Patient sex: M
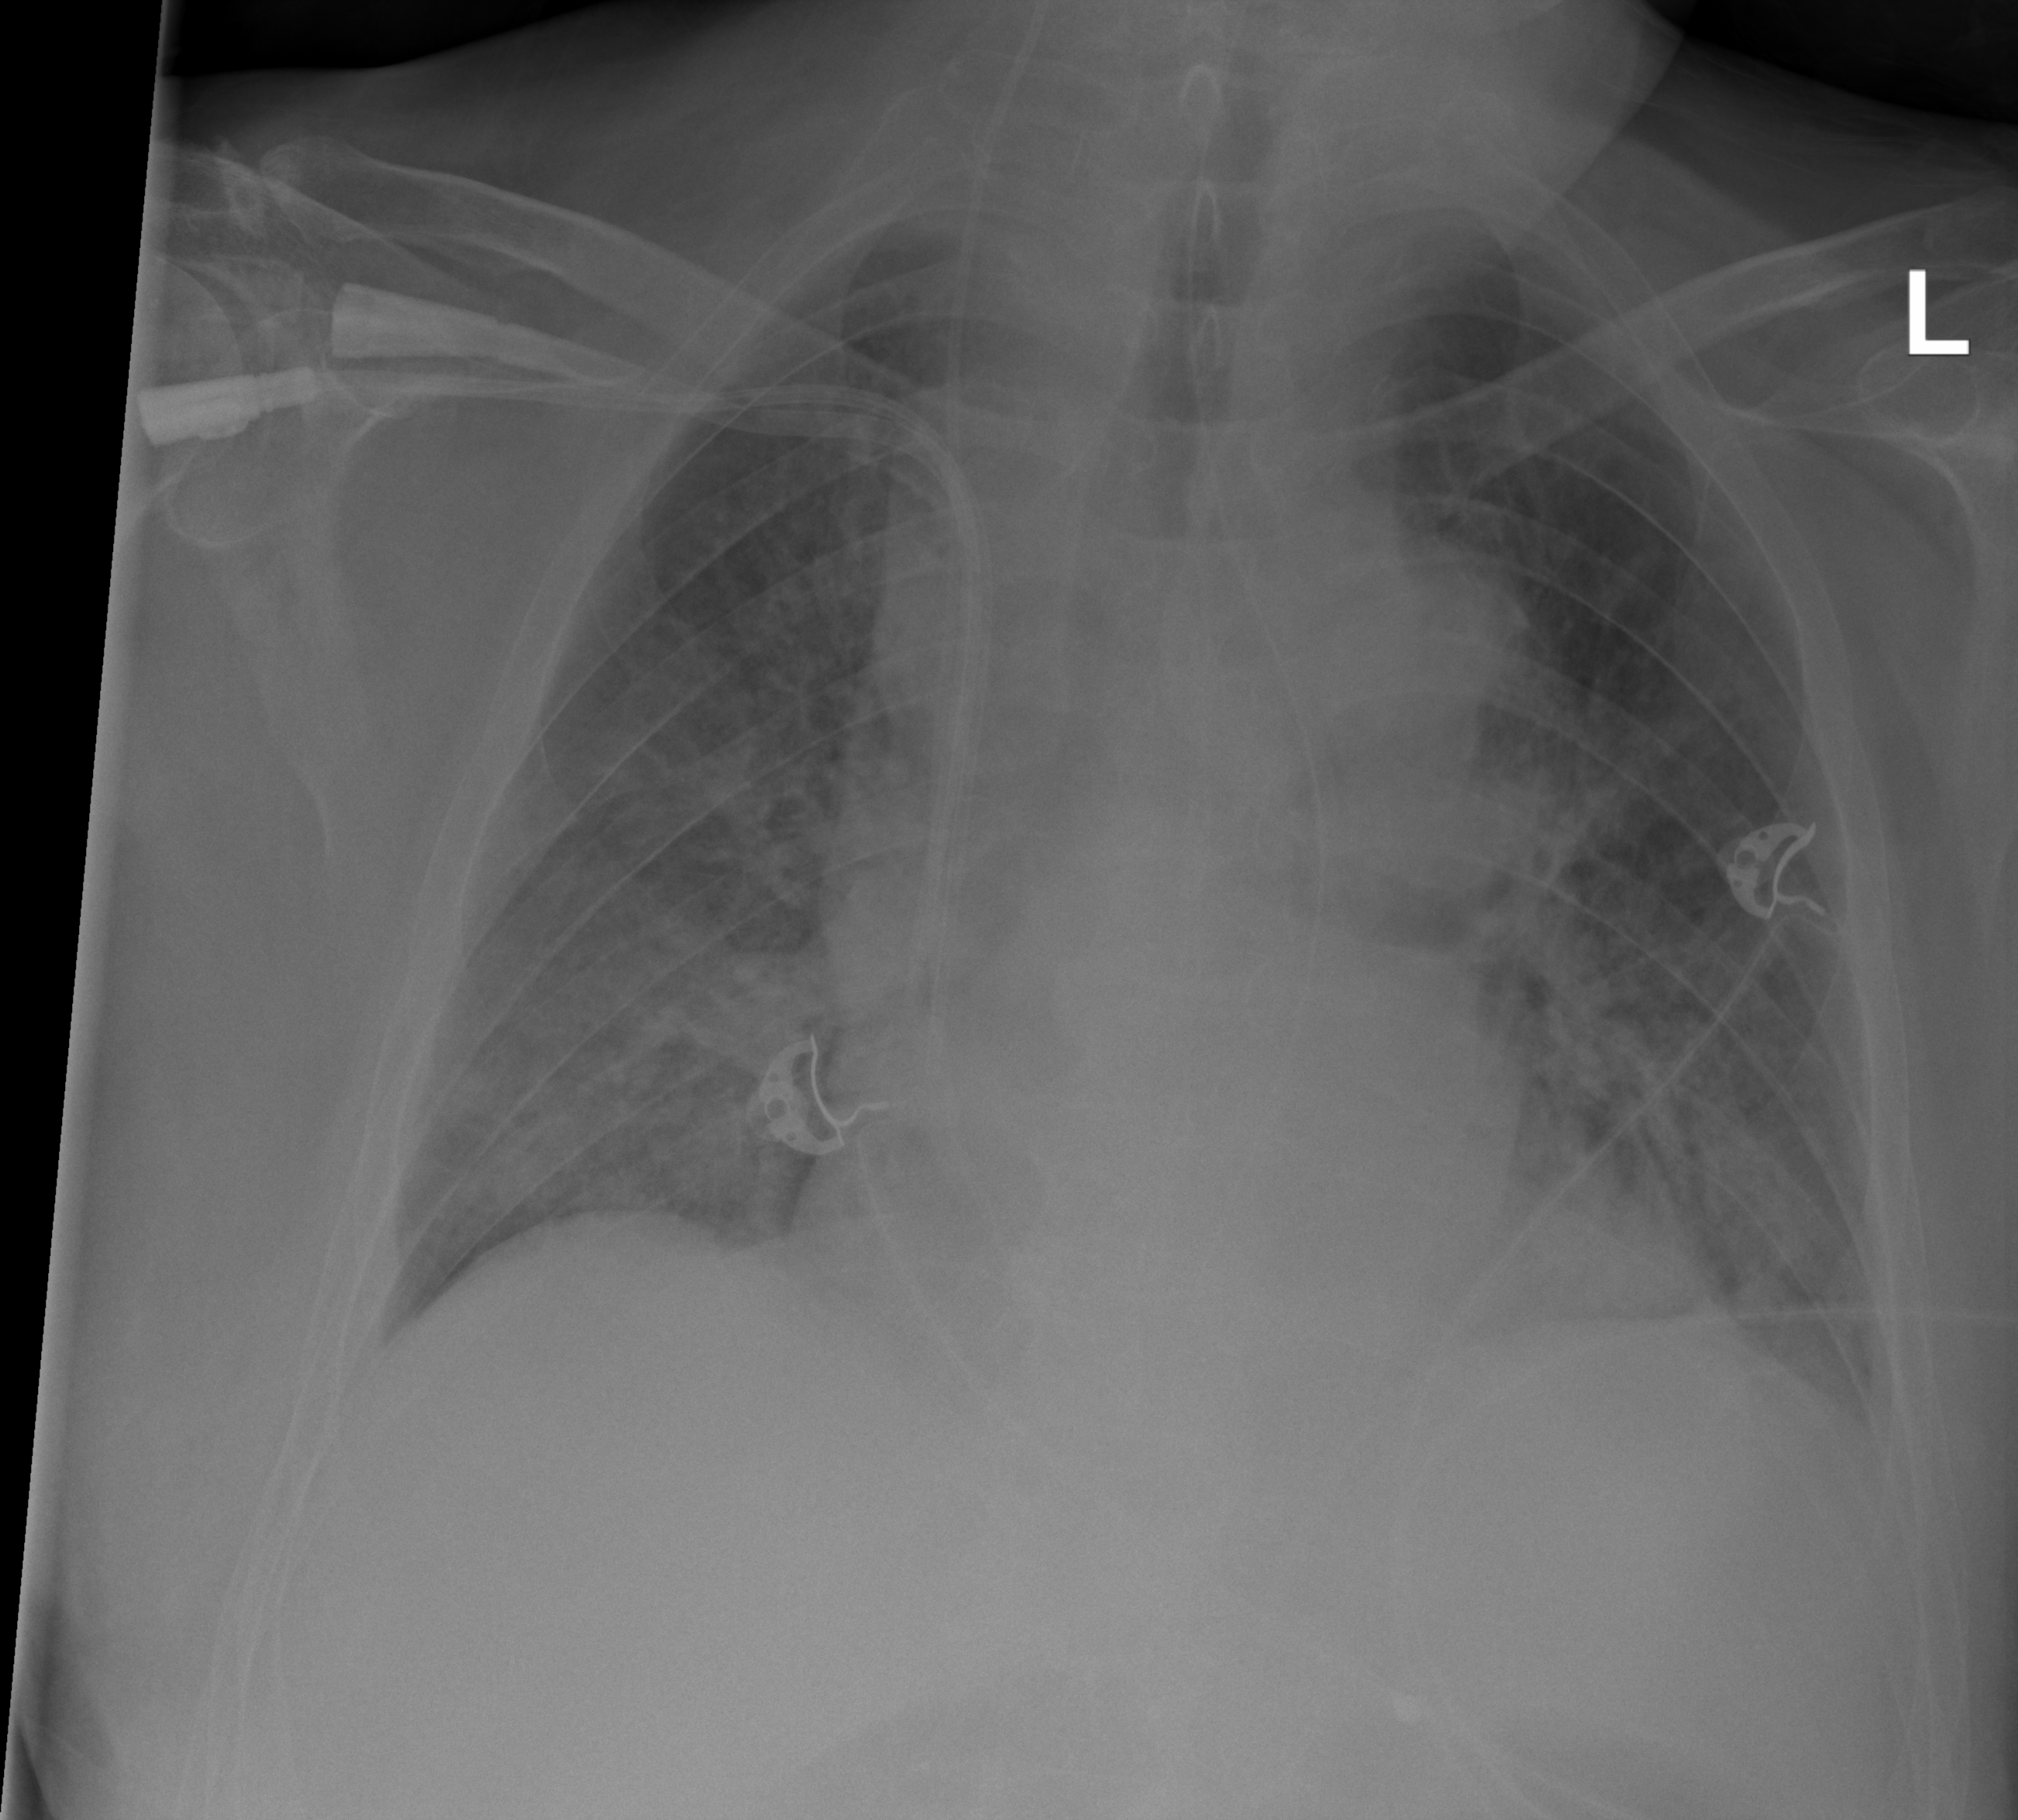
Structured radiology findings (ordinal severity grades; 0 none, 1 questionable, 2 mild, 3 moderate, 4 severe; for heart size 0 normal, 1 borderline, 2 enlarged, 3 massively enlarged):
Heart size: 2
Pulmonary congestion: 2
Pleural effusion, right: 1
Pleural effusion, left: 1
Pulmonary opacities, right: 2
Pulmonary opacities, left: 2
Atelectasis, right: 2
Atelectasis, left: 2